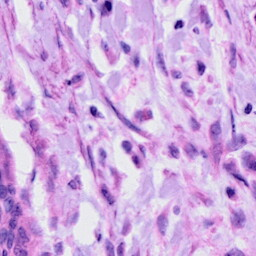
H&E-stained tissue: Cervix